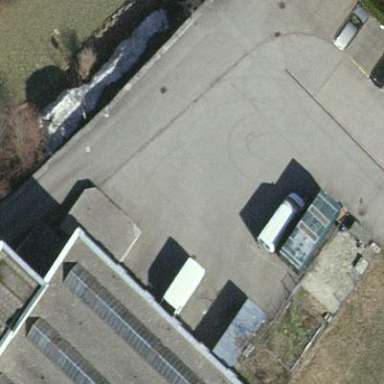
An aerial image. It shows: Parking area with surface.